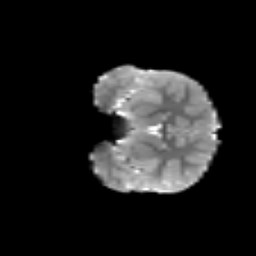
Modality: T2w
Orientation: coronal
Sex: male
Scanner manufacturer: siemens
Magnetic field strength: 3 T
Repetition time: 5 s
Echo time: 0.071 s